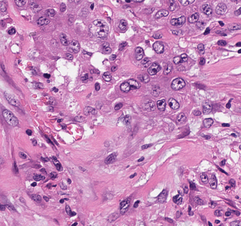
Tumor epithelial tissue: yes
Tumor-associated stroma tissue: yes
Normal tissue: no